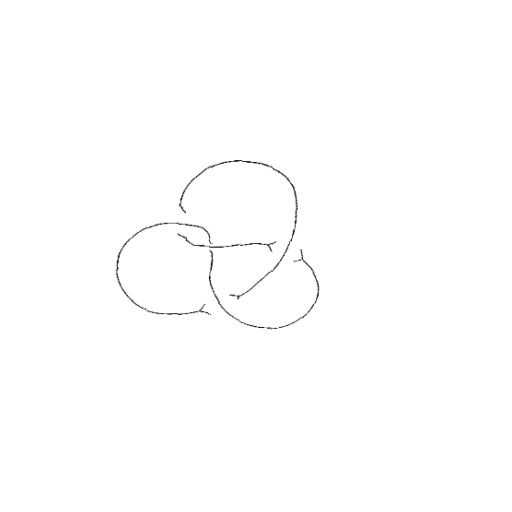
Crossing number: 4